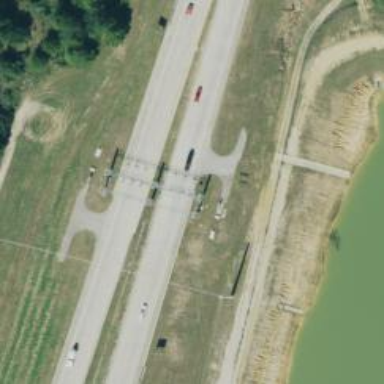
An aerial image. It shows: Toll gantry on the road.